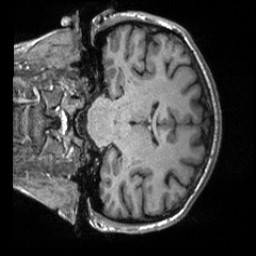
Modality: T1w
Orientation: coronal
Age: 36
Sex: female
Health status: healthy
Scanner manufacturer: siemens
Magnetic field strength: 3 T
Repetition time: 2 s
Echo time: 0.00232 s